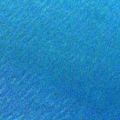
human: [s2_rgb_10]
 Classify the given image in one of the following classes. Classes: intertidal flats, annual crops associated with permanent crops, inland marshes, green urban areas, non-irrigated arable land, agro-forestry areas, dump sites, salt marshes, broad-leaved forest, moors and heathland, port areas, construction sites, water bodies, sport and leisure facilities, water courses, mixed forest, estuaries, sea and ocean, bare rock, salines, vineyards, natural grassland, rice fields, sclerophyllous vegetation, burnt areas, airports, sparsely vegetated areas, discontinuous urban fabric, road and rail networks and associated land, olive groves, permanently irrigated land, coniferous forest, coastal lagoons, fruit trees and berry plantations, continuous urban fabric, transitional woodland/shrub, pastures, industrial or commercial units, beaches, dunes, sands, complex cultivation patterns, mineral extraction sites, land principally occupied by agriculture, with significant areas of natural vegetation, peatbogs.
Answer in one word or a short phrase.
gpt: sea and ocean